Interaction volume radius: 10 \u00c5
Interaction volume height: 15 \u00c5
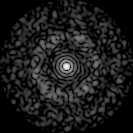
Disorder parameter: 0.821